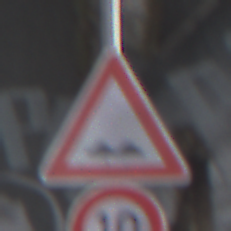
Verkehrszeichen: UnebeneFahrbahn
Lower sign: Geschwindigkeit10
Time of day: Midday
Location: Roofed (Special)
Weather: Overcast
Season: NotSpecified
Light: Natural